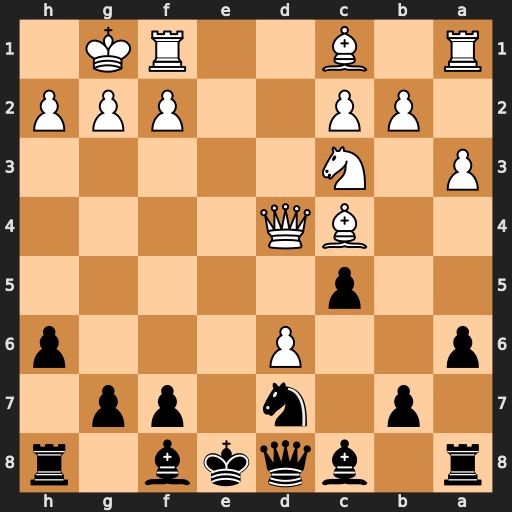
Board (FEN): r1bqkb1r/1p1n1pp1/p2P3p/2p5/2BQ4/P1N5/1PP2PPP/R1B2RK1
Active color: b
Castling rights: kq
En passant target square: -
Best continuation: cxd4